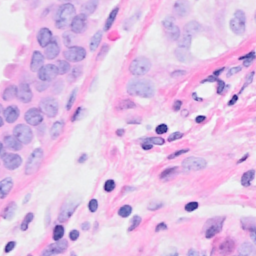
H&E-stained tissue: Breast